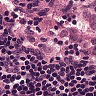
Metastatic tissue present: no